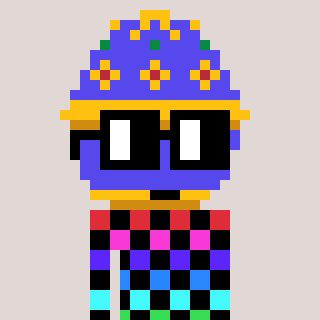
a pixel art character with square black glasses, a faberge-shaped head and a darkbrown-colored body on a warm background